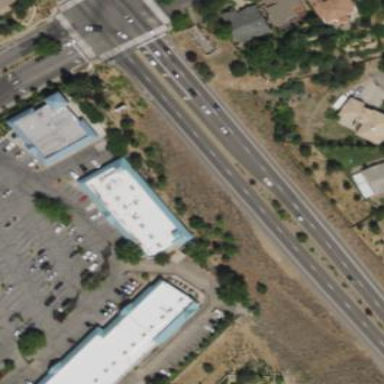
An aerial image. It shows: Commercial building.